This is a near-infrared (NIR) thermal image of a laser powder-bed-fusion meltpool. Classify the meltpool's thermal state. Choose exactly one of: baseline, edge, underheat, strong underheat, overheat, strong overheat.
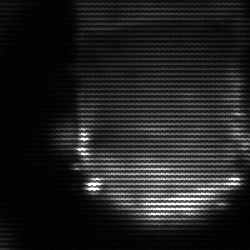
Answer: baseline